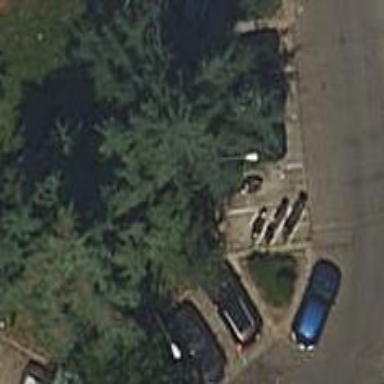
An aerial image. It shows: Motorcycle parking area.